Field crop: tomato
Growth stage: 2
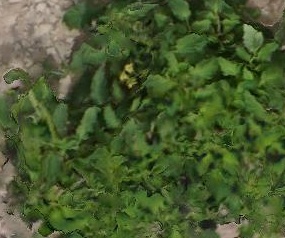
Species: tomato